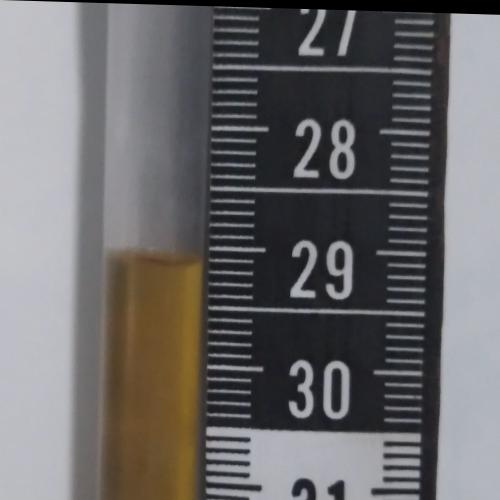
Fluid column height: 29.1 cm